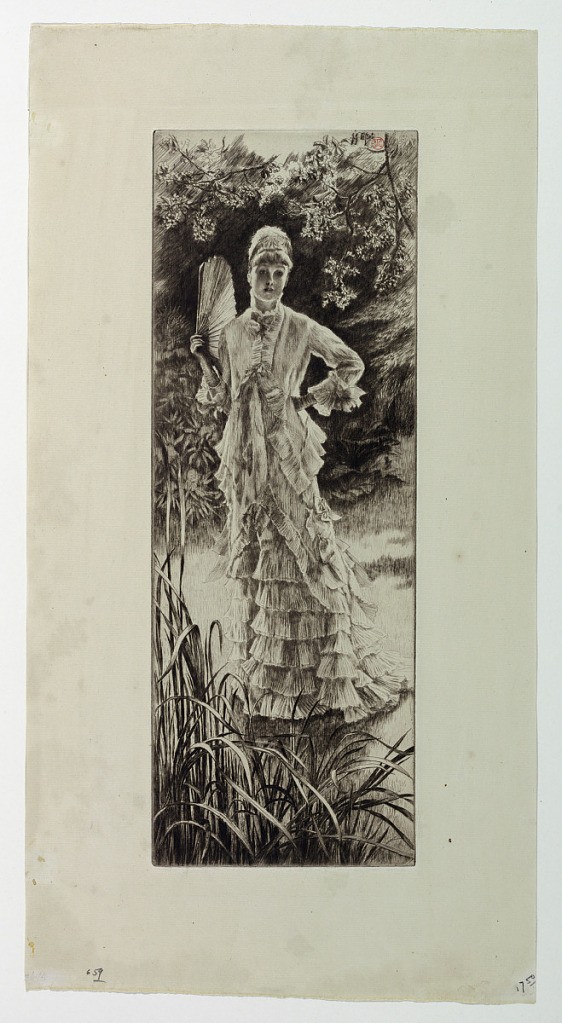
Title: Spring
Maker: James Joseph Tissot, French, 1836 – 1902
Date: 1878
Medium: Etching on paper
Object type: Print
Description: An outdoor scene. A young girl stands, facing the spectator, her left hand resting on her hip; her right hand holding a fan which is raised to the height of her face.